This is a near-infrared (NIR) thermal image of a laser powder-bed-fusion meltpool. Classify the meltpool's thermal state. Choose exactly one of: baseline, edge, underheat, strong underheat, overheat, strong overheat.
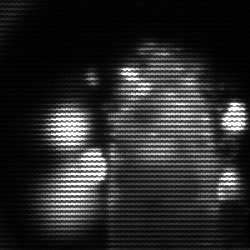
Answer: strong underheat